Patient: sex M, age 58
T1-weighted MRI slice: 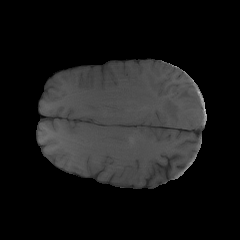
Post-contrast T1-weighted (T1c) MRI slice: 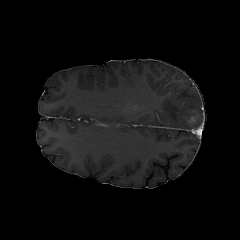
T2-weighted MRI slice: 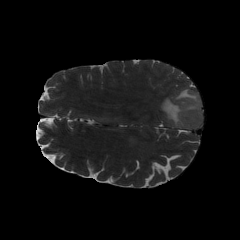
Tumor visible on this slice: yes
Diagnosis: Glioblastoma, IDH-wildtype
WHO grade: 4